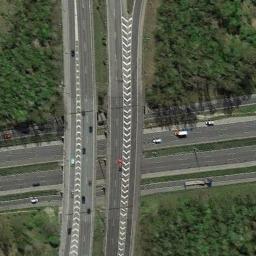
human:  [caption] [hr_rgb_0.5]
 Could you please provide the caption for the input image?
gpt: The overpass is on the grass next to some trees .

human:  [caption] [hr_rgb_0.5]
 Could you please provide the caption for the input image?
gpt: Many trees are beside the overpass .

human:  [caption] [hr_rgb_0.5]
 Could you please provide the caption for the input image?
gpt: Three roads intersect at one point .

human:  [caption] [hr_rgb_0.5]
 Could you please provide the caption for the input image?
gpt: The cross-line overpass is over the road in the forest .

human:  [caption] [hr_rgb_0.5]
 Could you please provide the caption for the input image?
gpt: There are green meadows around the overpass .